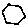
Label: hexagon